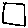
Label: square